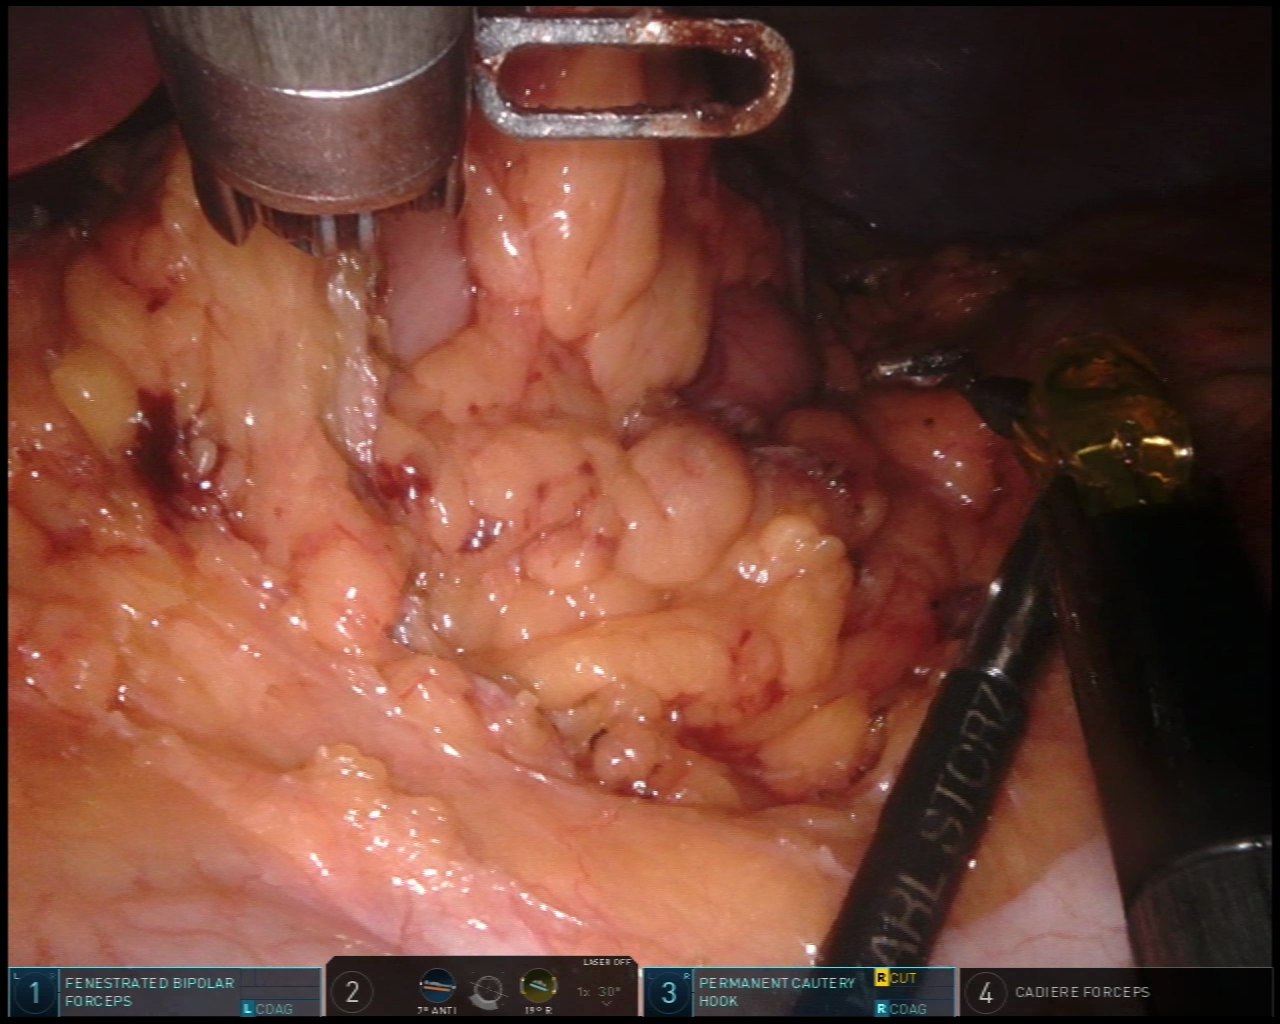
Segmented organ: liver
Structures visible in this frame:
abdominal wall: yes
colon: yes
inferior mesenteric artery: no
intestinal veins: no
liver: yes
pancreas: no
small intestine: no
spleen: no
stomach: no
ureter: no
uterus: no
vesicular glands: no